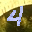
Label: 4